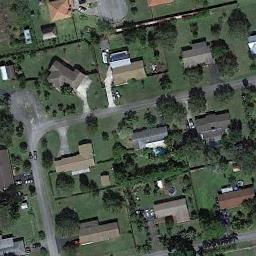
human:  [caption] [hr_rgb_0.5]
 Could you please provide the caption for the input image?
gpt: The medium residential is on the grass next to some trees and road .

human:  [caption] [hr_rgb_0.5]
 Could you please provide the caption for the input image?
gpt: The medium residential area has some neatly arranged houses and trees on the grass and some roads go through the medium residential area .

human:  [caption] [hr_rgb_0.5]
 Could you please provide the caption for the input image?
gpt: Many trees are in medium residential area .

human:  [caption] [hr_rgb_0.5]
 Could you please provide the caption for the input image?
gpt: There are a lot of trees in mid-sized residential areas .

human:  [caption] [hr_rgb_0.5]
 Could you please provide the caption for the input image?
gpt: There are some buildings on green lawns on the medium residential area .